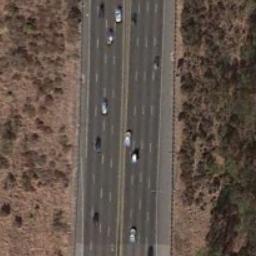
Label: freeway